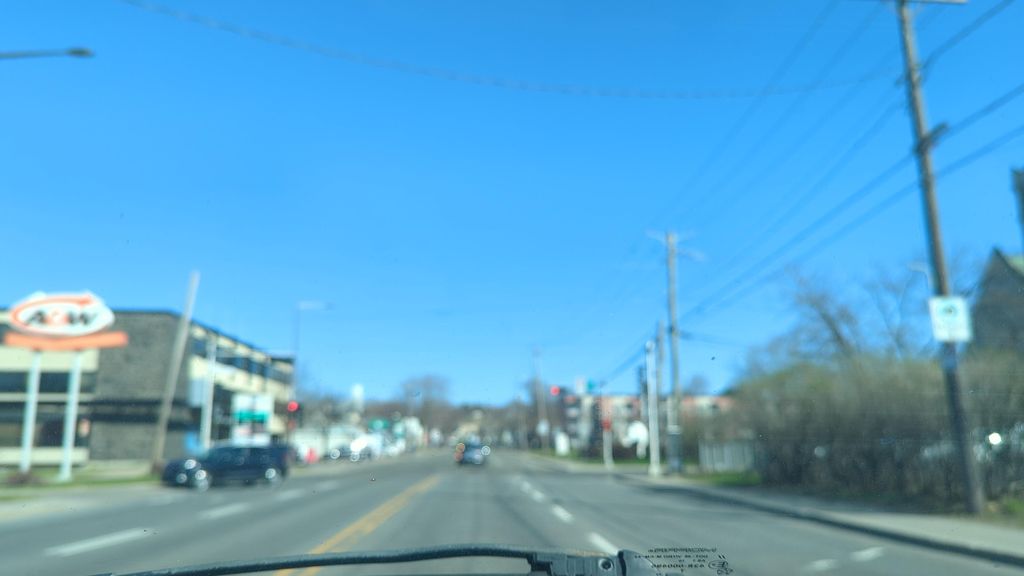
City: quebec_city